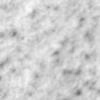
Label: no_change